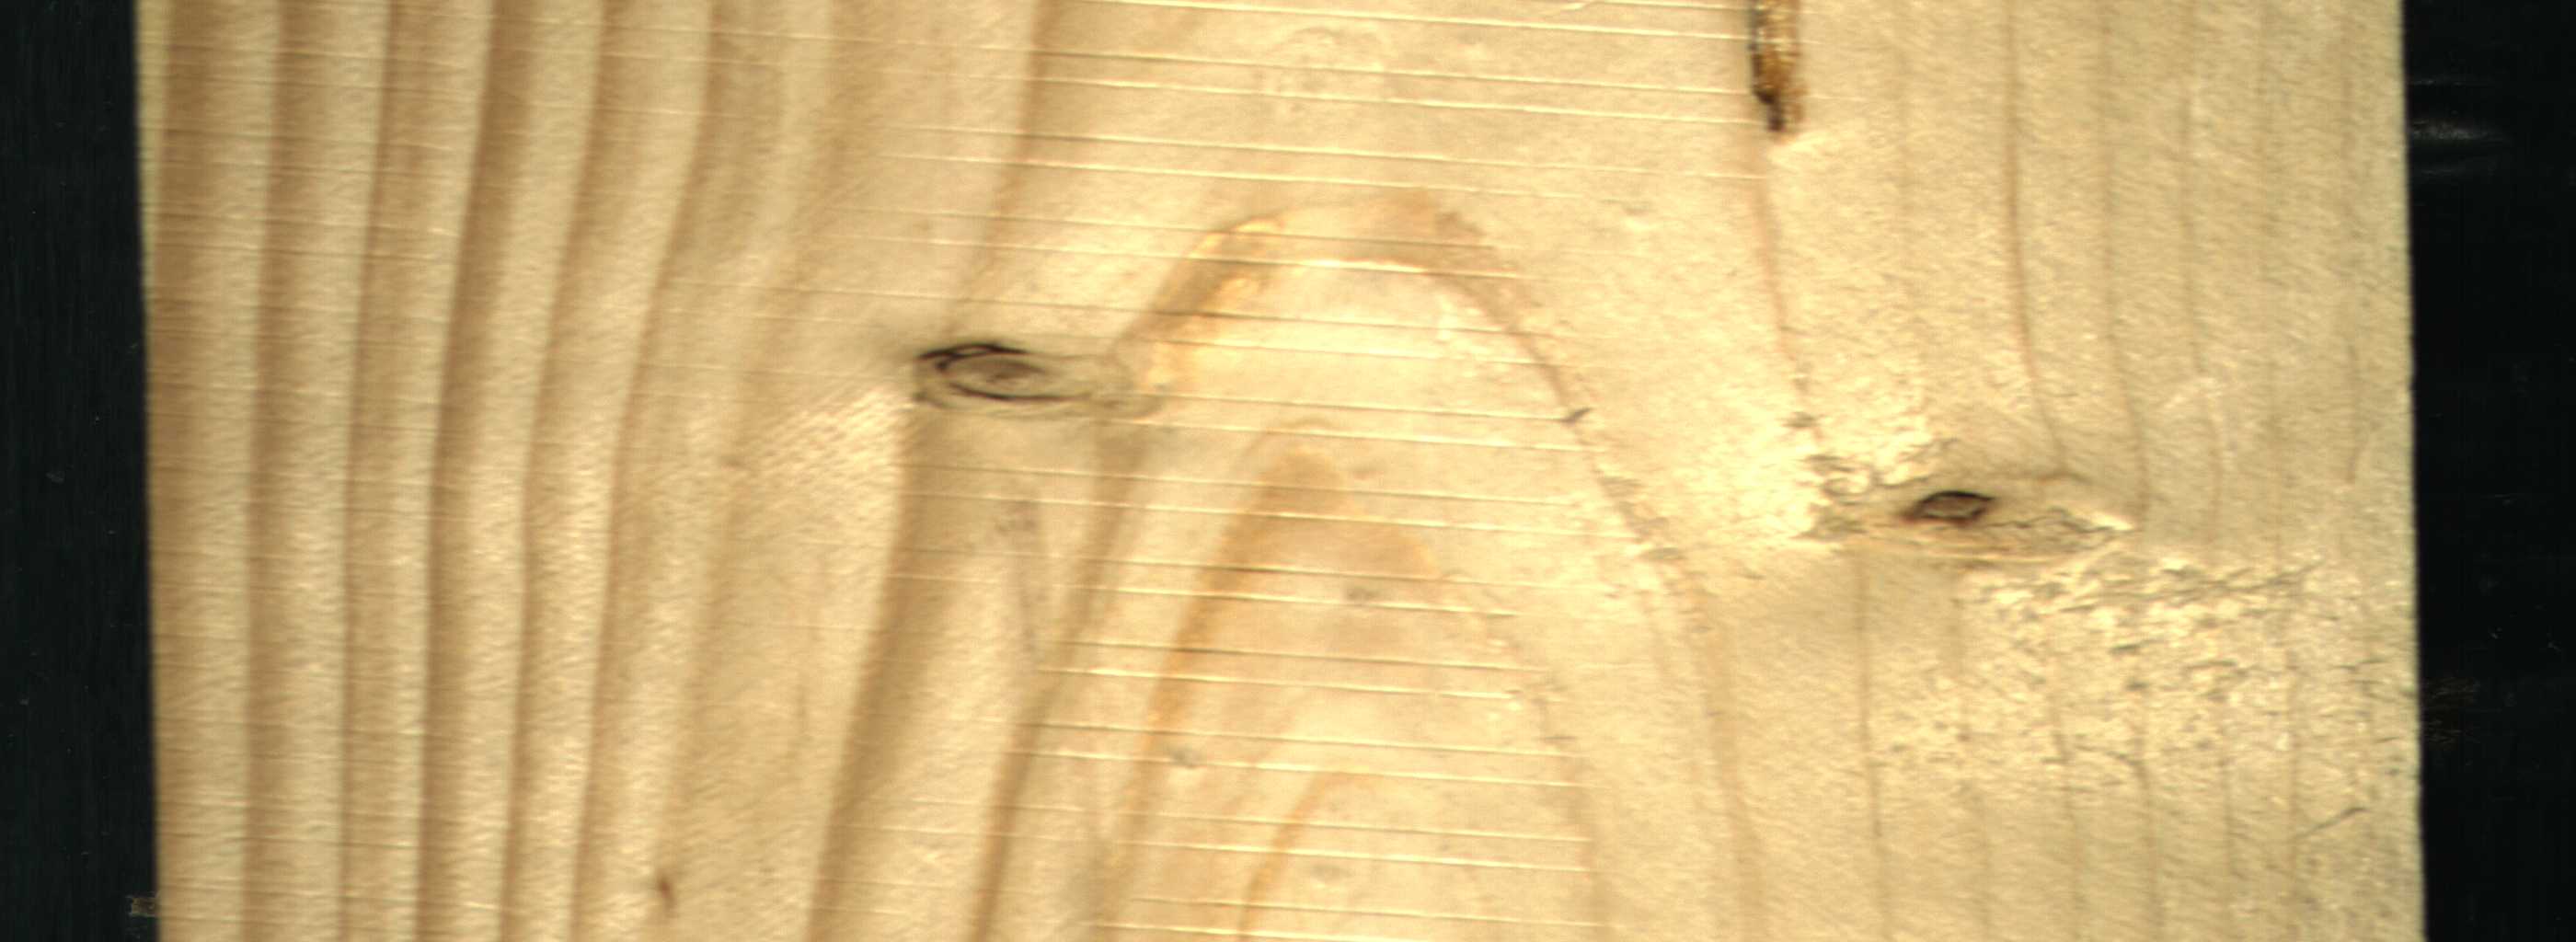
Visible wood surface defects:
resin
Dead_Knot
Dead_Knot